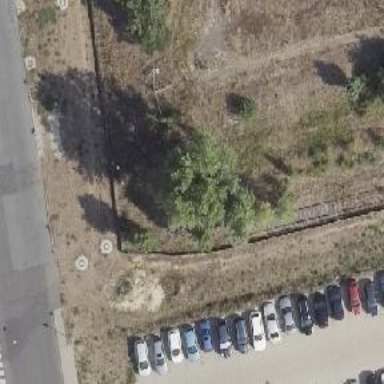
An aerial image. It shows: Spur service line of historic railway.